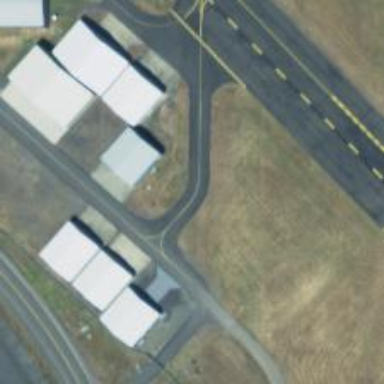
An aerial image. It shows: View of taxiway at the airport.